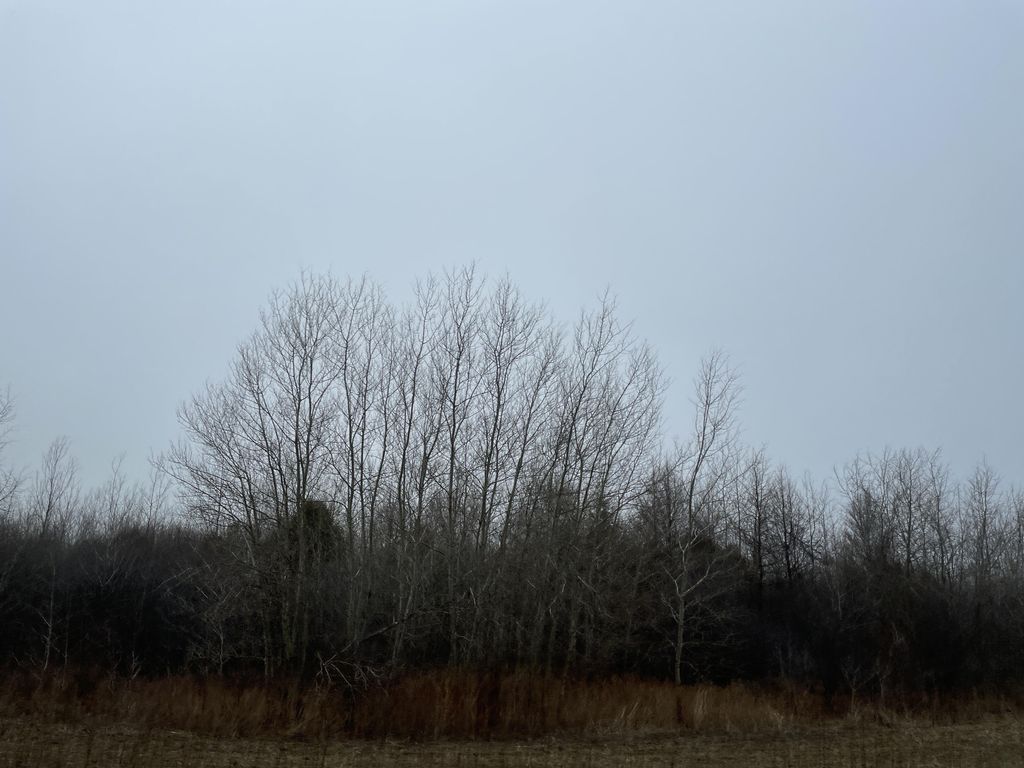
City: kitchener-waterloo